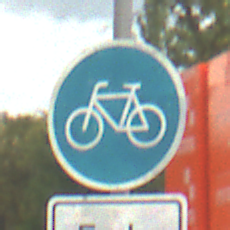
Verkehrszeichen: Radweg
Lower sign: HinweisDurchVerbaleAngabe2
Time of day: MorningAfternoon
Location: Outdoor (Suburban)
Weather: PartlyCloudy
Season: NotSpecified
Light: Natural